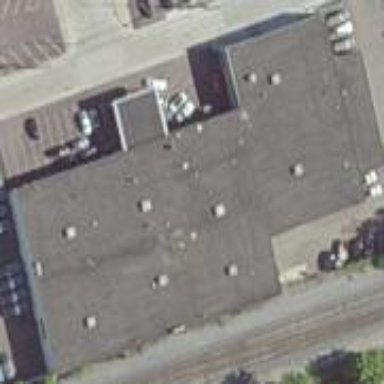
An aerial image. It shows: Commercial building housing car repair shop.